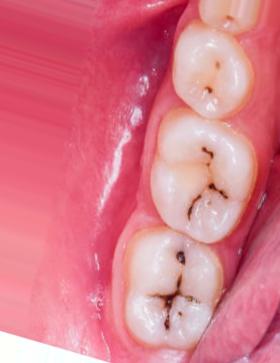
Condition: Caries